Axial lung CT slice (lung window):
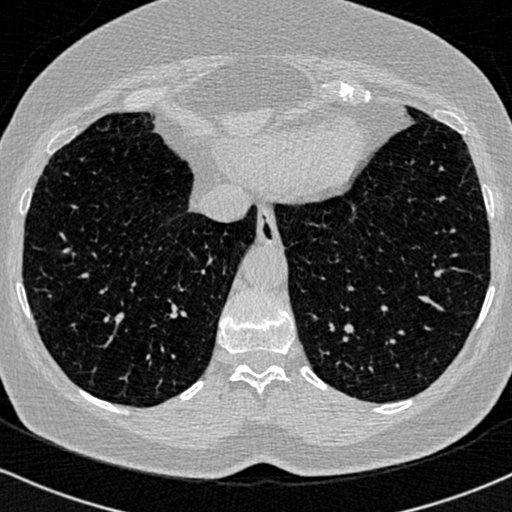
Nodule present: no